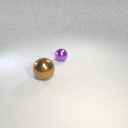
large brown metal sphere in front of small purple metal sphere